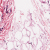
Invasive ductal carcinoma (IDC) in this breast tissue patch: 0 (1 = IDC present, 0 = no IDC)